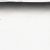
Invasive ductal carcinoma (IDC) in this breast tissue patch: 0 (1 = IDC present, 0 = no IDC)